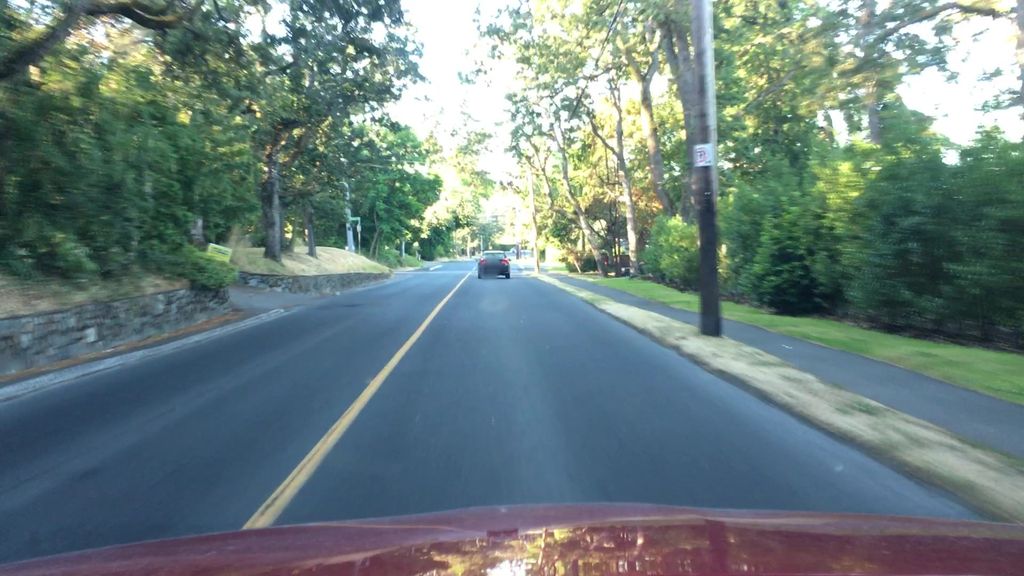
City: victoria